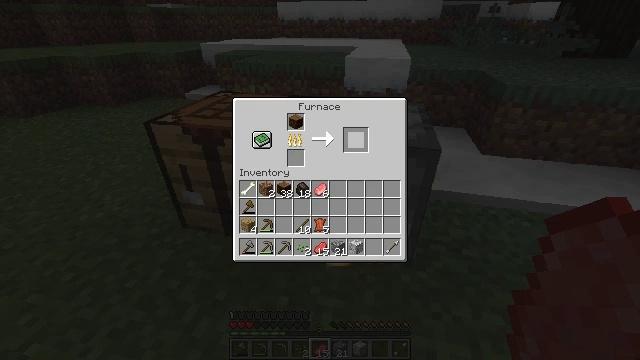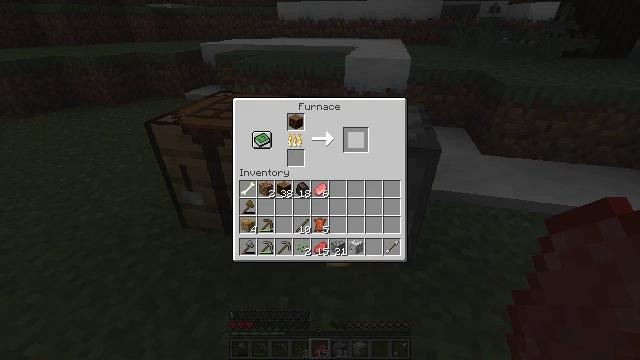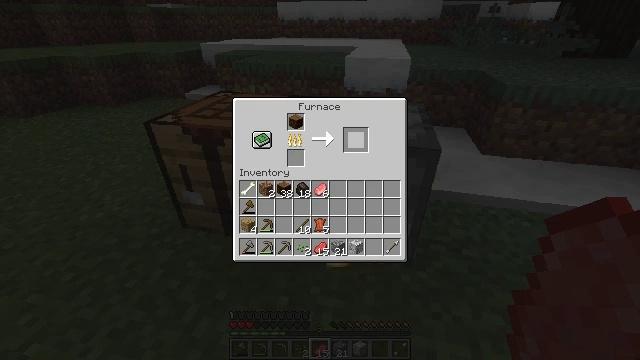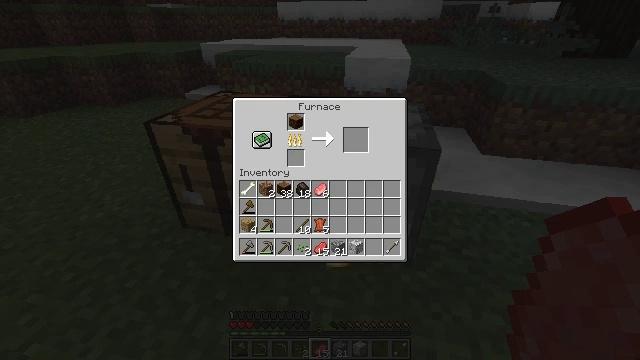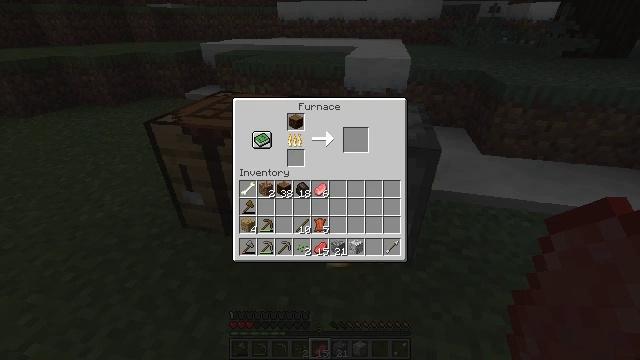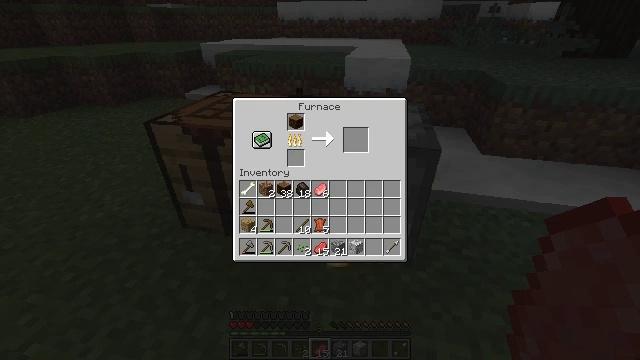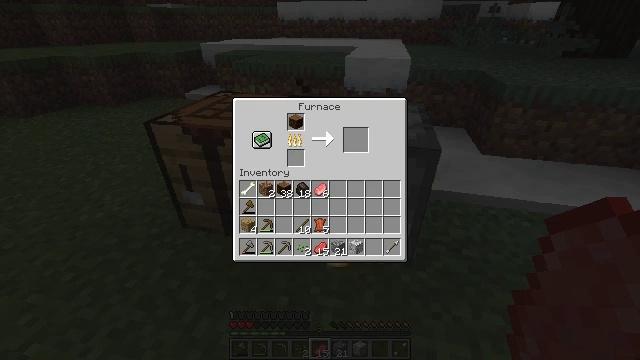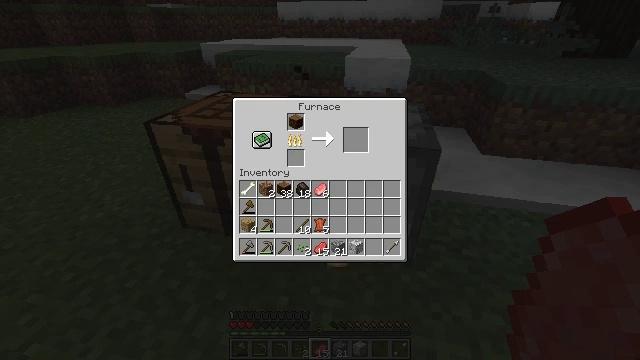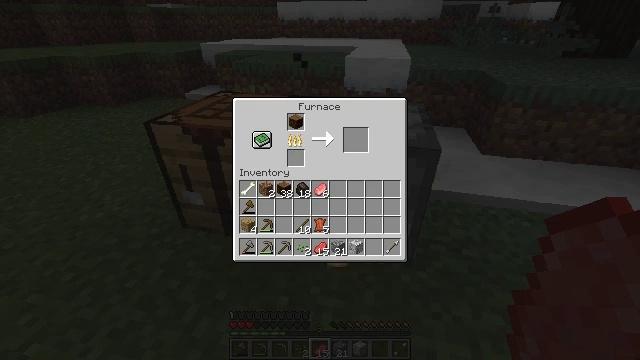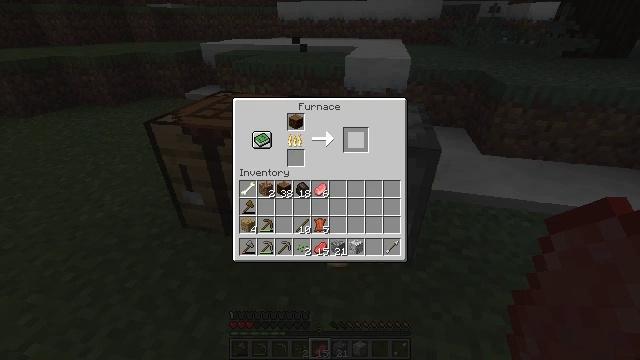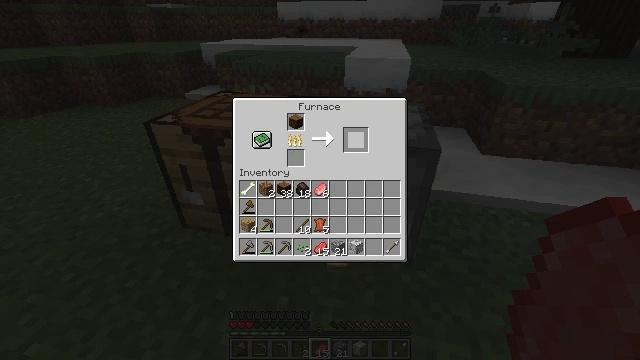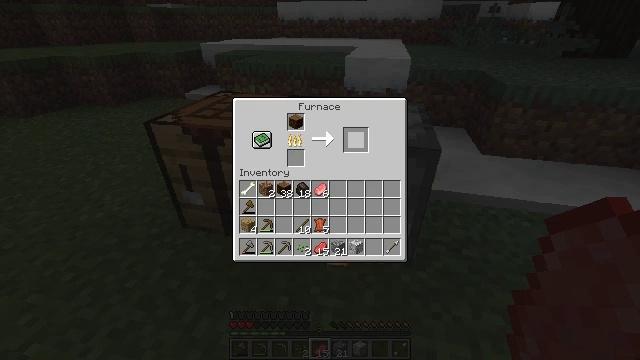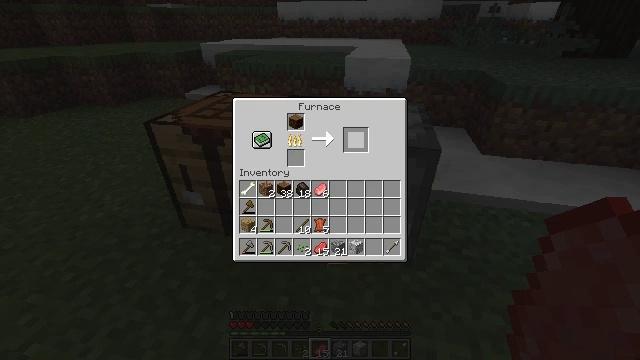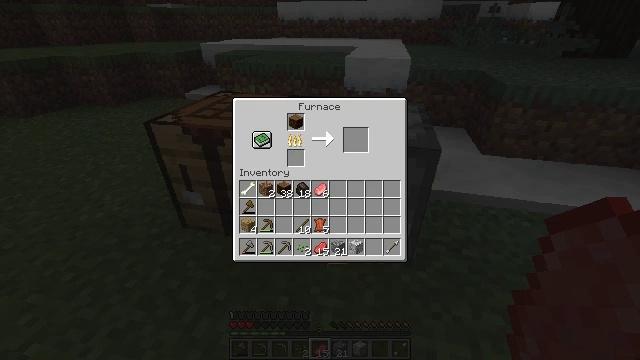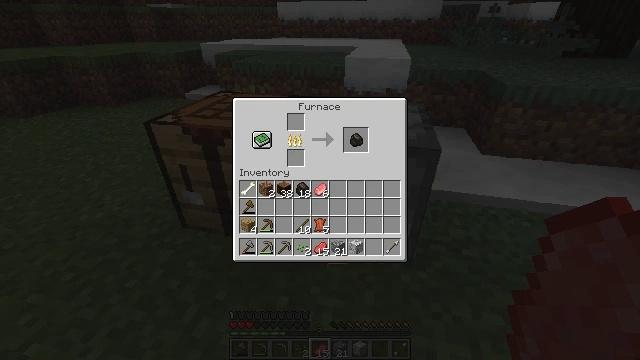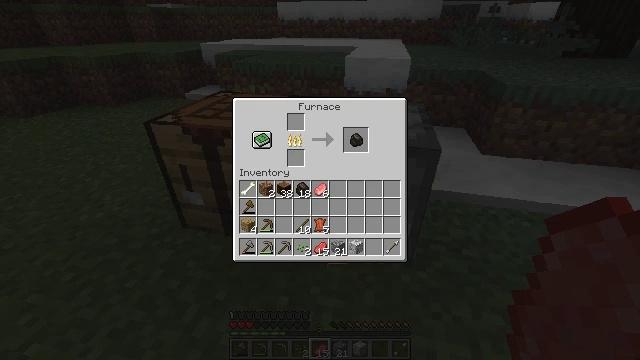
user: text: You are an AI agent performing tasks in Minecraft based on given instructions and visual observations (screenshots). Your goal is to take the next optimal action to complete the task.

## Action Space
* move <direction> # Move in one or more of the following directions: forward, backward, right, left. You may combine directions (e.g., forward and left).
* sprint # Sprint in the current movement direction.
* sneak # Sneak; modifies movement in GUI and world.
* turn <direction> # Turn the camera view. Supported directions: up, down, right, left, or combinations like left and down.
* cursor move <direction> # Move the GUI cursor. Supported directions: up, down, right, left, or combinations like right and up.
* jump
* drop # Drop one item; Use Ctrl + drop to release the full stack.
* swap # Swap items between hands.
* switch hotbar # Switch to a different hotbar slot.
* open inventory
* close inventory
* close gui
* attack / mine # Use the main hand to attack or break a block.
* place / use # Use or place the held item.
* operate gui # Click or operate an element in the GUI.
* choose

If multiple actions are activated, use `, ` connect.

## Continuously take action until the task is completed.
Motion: motion action
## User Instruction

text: Craft charcoal in a furnace.
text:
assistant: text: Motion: no_op
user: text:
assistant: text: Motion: no_op
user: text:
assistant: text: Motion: cursor move right and down
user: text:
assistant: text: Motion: cursor move right
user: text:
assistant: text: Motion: no_op
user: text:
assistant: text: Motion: cursor move left and up
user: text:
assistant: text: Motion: cursor move left
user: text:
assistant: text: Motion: no_op
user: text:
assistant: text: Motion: no_op
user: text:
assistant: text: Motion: no_op
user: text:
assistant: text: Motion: no_op
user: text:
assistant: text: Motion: cursor move left
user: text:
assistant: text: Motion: no_op
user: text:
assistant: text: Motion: no_op
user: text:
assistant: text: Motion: no_op
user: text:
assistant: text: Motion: cursor move left
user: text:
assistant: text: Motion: cursor move left
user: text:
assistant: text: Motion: no_op
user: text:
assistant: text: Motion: no_op
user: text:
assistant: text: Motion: no_op
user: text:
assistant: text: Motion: no_op
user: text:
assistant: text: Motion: no_op
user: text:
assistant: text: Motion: cursor move right
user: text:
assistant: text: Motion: cursor move right
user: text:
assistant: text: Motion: cursor move right
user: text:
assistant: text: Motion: no_op
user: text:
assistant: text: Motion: no_op
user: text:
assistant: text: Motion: operate gui
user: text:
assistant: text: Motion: operate gui
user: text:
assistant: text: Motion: cursor move right and down